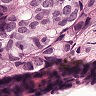
Metastatic tissue present: yes